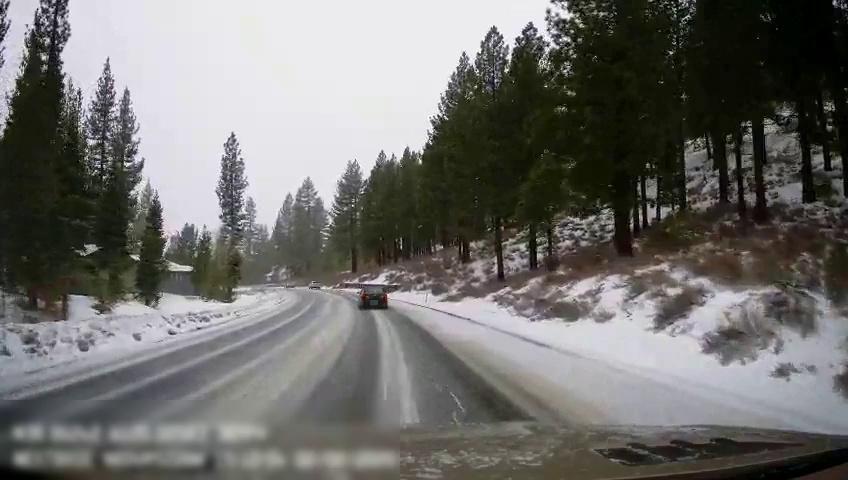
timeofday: Day
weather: Snowy
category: Drivable Space
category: Vehicles | SUV
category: Vehicles | Car